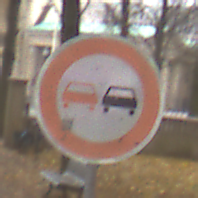
Verkehrszeichen: Ueberholverbot
Umgebung: Outdoor, Nature
Tageszeit: Midday
Wetter: Overcast
Licht: Natural
Jahreszeit: NotSpecified
Kontrast: LowContrast